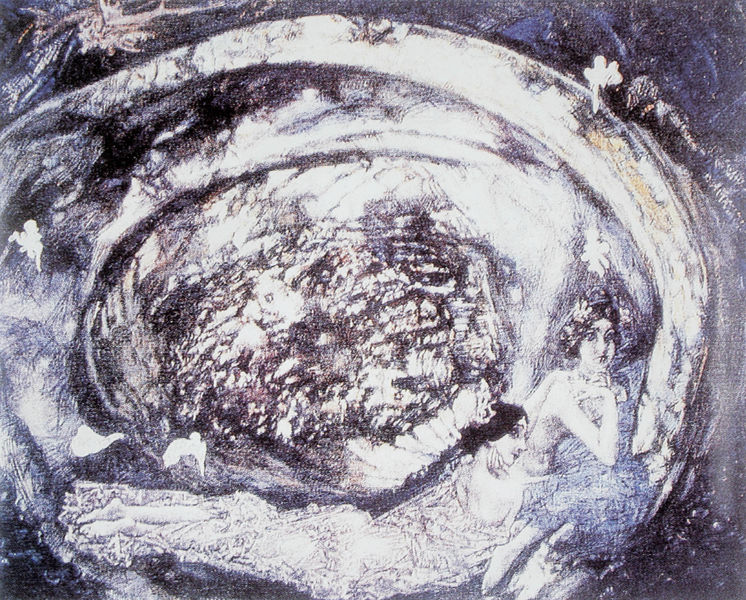
Titel: Die Perle
Künstler: Michail Alexandrowitsch Wrubel
Standort: Moskau
Institution: Tretjakow-Galerie
Schlagwörter: akt, blau, dunkel, gemälde, hand, himmel, kopf, meer, nackt, schatten, wasser, weiß, wolken, frauen, gelb, bewegung, blume, blumen, braun, frau, geste, grau, haar, hell, kleid, kleider, licht, nacht, nase, orange, profil, schwarz, zeichnung, blüte, rot, tier, expressionismus, malerei, symbolismus, gesichter, arm, arme, augen, gesicht, rahmen, bild, vögel, wind, auge, haare, personen, kinn, scheitel, schulter, kreis, oval, rund, engel, beine, füße, liegen, bogen, zwei, abstrakt, modern, farbe, grafik, violett, unruhe, wild, blue, crown, hands, people, white, women, black, dark, dress, face, figures, girls, gouache, gray, grey, hair, lace, ladies, lady, nose, painting, portrait, robe, symbolism, woman, detail, melancholie, flowers, print, two, brown, tiefe, bauch, liegend, surreal, sog, kohle, wirbel, liegende, druck, sterne, kreise, kranz, gestus, verschwommen, flower, silver, strudel, angel, angels, cloud, clouds, heaven, man, naked, nude, sky, tree, girl, head, water, trees, death, armour, eyes, feet, knight, zentrum, snow, forest, light, night, view, drawing, paper, illusion, color, dots, purple, mouth, bird, dog, illustration, birds, devil, flying, nymphs, gemölde, kreisen, spirale, faces, elfe, movement, spiral, swirl, twist, wings, british, storm, breast, chagall, abstract, cupids, fratze, geist, city, arms, muse, cat, watercolor, pastel, pencil, moon, gelbt, circle, eye, legs, motion, cloth, earring, finger, goddess, pearl, wash, charcoal, crayon, lithograph, sleep, paint, space, black hair, ghost, shell, vogel, humans, fairies, train, carving, verschwomen, ursprung, eiförmig, round, alive, evil, well, dream, star, mystical, postmodern, angle, impression, undefinierbar, monster, fächer, blue], gescihter, nachfolge, spiraling, stars, swirling, whirling, womn, egg, monsters, fantasy, shakespeare, wtf, swimming, symbolic, ei, traum, mond, bulding, curve, sichel, verrückt, weolken, schwebend, hellblau, nineteenth-century, titania, crow, sphere, hole, universe, mysterious, moth, flirt, vortex, blues, live, finger painting, mermaid, splotch, breats, fuss, whirl, spiralnebel, womna, whirlpool, frottage, hecklace, circule, caucasian, cosmos, maelstrom, hurricane, womeen, painitng, mermade, goo, blueck, what the hell, lesbian, troll, icy, spiril, ogre, orge, trool, flirting, womand, clover, in circle, milkway, milky way, white clouds, laidies, floweres, flirthing, girks, brüpste